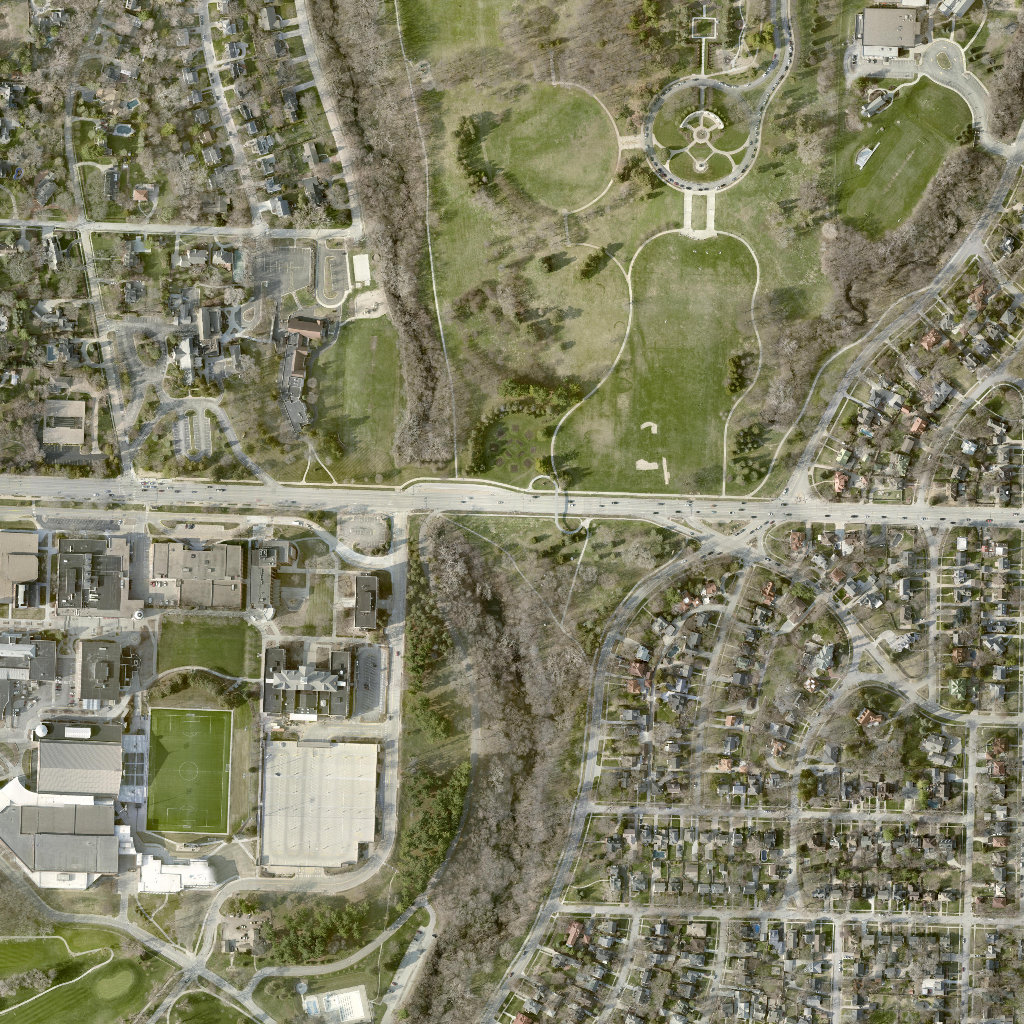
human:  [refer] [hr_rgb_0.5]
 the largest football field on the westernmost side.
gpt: <box>[[14, 69, 22, 81, 0]]</box>

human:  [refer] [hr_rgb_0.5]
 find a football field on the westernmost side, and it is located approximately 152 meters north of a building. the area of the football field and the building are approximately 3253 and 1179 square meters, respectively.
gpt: <box>[[13, 69, 23, 81, 0]]</box>